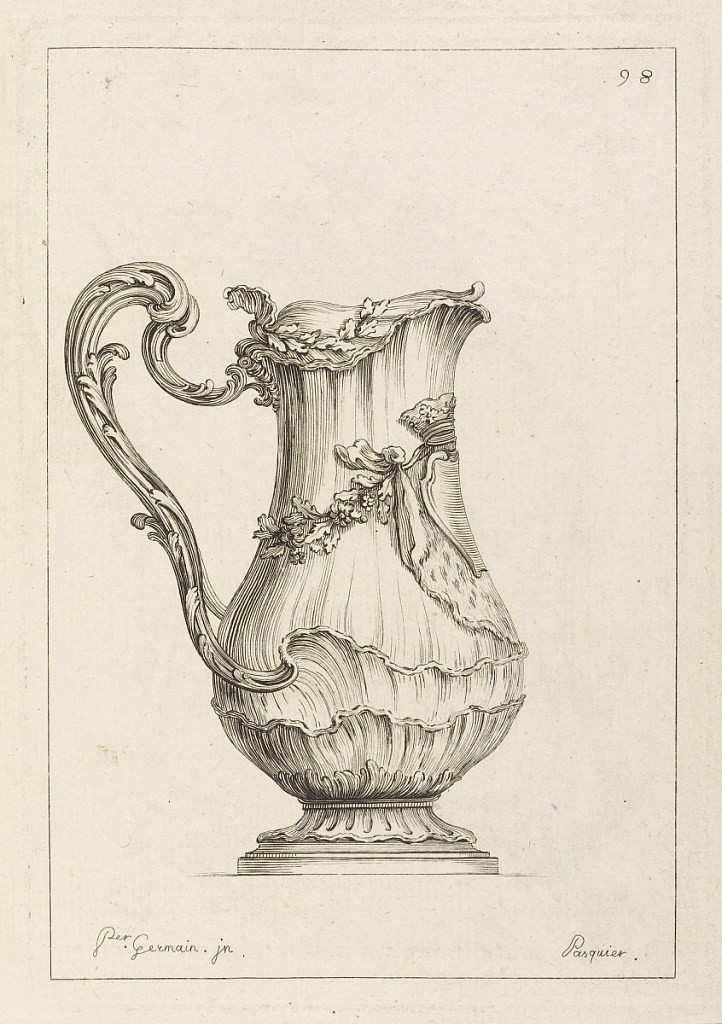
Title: Pot à l'eau
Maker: Pierre Germain, French, 1703 - 1783
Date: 1748
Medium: Etching on laid paper
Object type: Print
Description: Design for a pitcher made of shells and rinceaux wrapped around, with partial crown on right. The plate is signed and numbered.